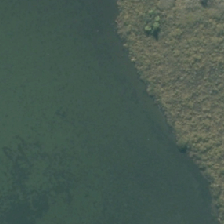
Land cover: lake_pond